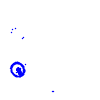
Particle: electron